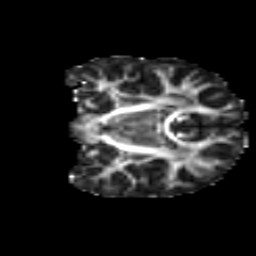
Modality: FA
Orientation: coronal
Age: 9
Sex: female
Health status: ill
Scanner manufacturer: ge
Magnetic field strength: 3 T
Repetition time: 6.752 s
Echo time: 0.079 s